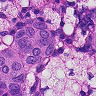
Metastatic tissue present: yes